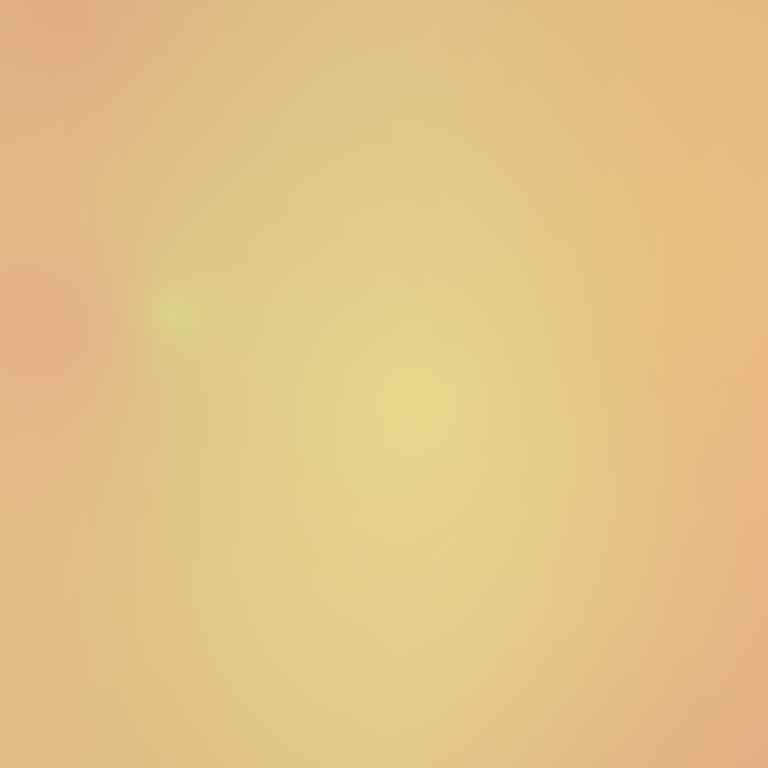
Abstract light effect, smooth gradient from soft yellow to warm peach, serene atmosphere, diffuse glow, no room, no furniture, no objects.